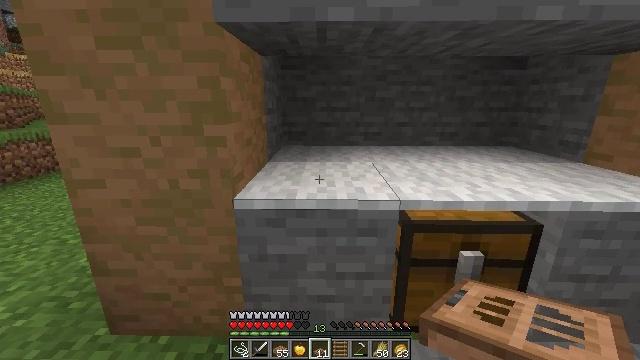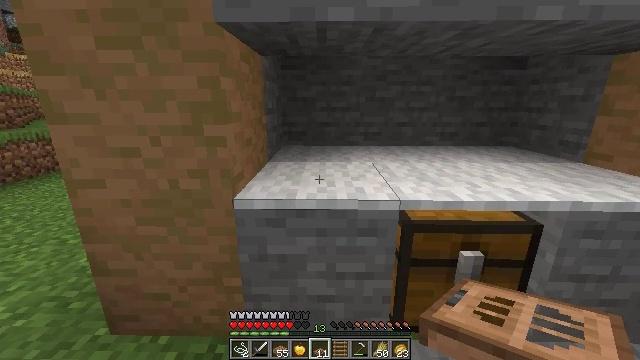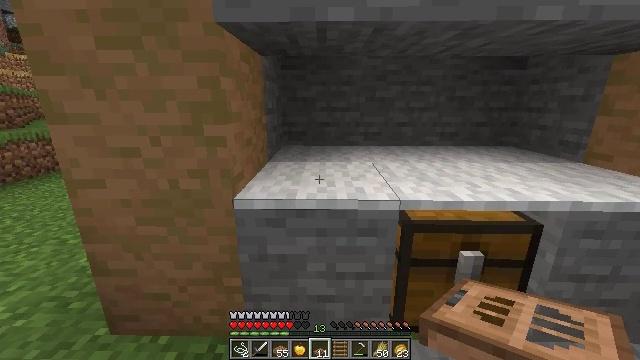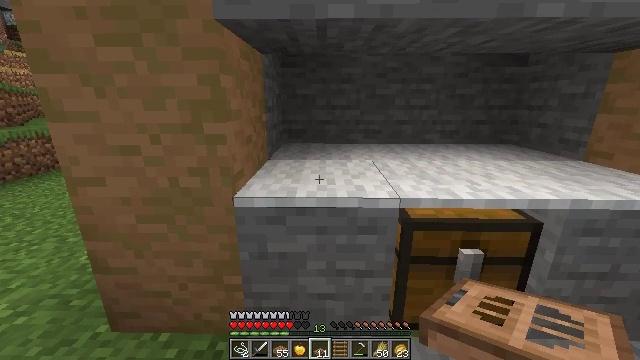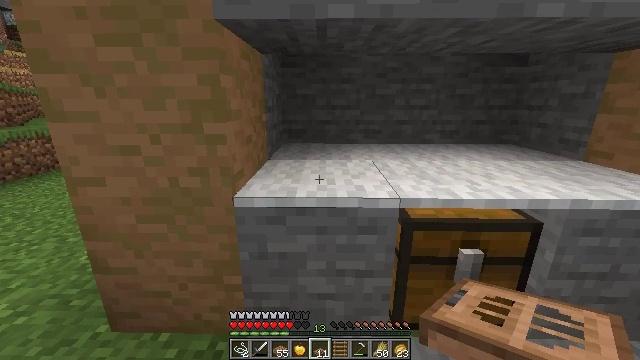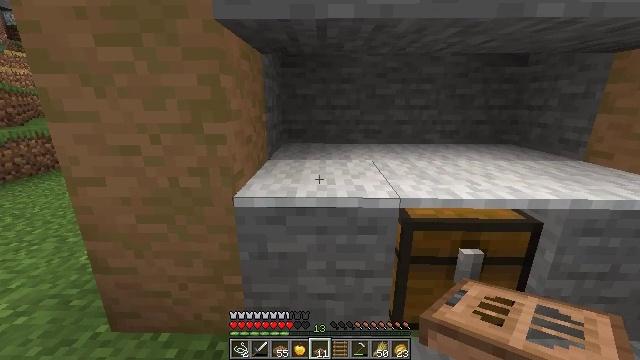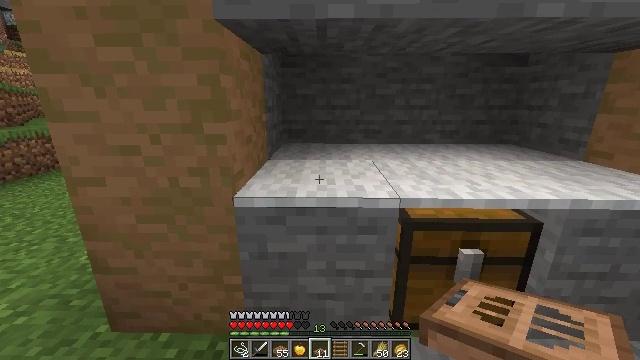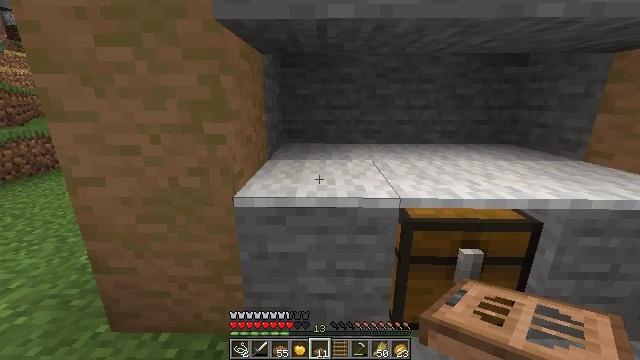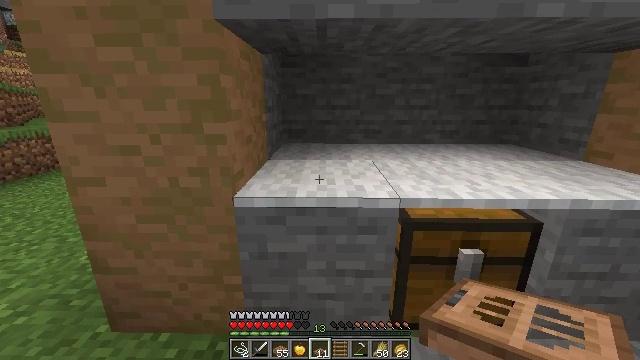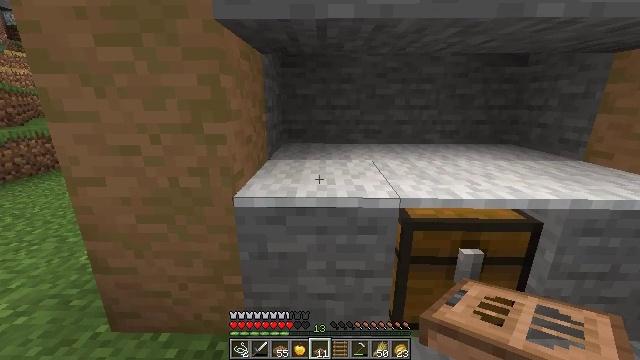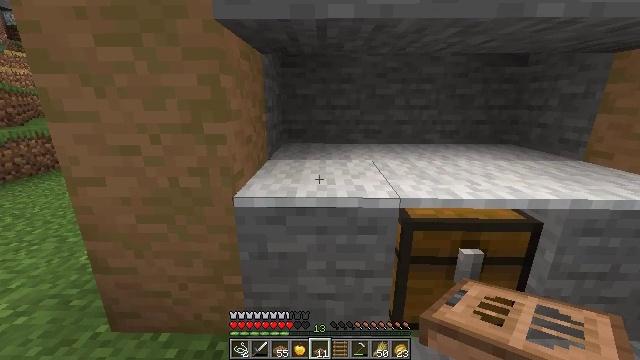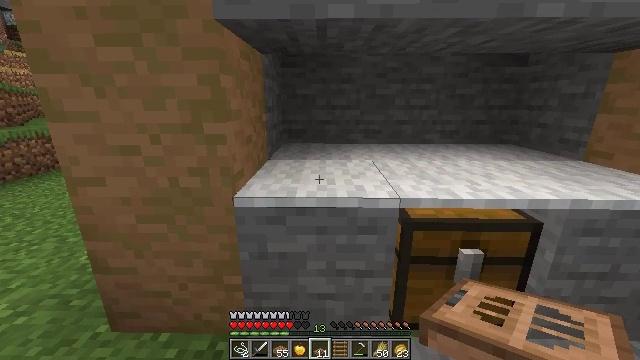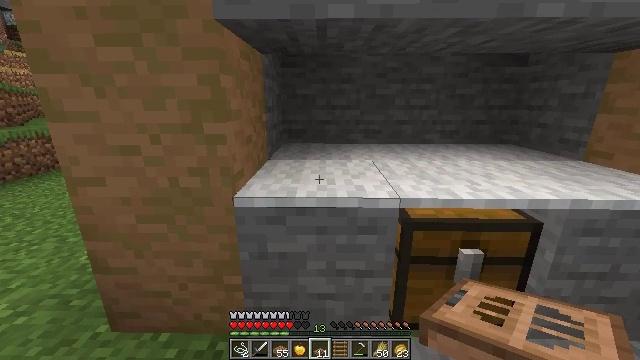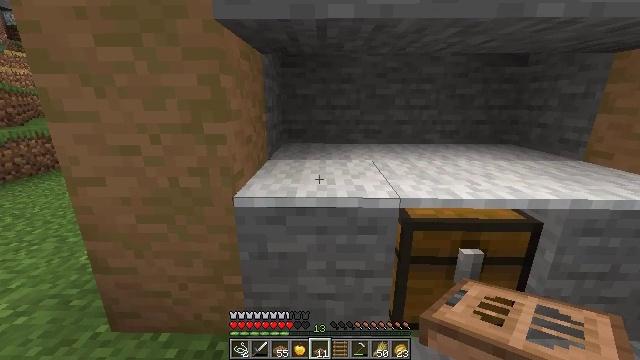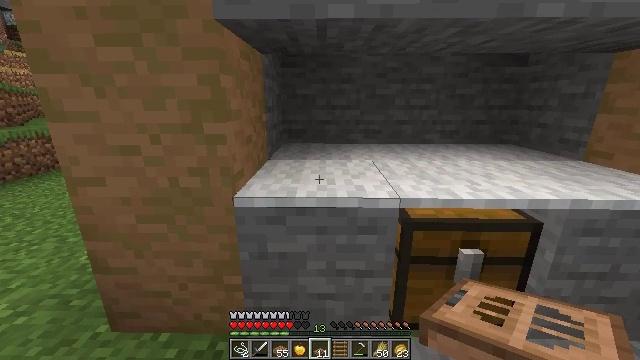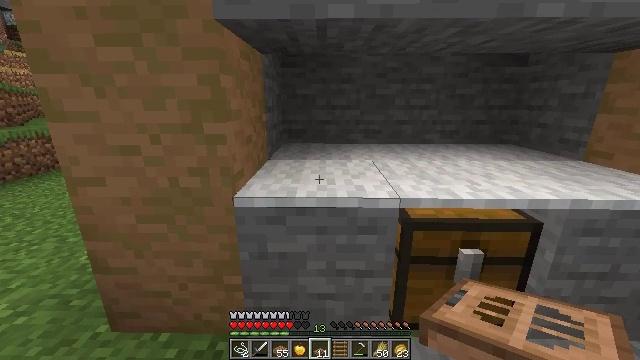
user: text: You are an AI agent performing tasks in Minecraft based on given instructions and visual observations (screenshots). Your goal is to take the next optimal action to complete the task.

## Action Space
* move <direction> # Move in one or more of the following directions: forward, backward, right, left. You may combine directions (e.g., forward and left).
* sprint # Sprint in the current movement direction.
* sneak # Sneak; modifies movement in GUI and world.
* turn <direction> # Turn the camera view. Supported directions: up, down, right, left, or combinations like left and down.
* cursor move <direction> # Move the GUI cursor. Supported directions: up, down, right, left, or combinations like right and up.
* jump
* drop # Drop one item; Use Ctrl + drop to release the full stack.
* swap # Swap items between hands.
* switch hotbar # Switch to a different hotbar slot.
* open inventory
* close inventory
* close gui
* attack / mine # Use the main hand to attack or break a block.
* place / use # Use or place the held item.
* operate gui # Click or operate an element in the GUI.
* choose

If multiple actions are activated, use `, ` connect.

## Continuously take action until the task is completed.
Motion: motion action
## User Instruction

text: Break the white carpet block.
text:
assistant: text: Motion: no_op
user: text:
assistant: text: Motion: no_op
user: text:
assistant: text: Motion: no_op
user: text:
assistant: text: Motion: no_op
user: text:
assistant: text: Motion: no_op
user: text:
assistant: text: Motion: no_op
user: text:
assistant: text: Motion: no_op
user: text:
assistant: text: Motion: no_op
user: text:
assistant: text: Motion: no_op
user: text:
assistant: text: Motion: no_op
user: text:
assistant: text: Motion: no_op
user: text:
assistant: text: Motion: no_op
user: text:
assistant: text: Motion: no_op
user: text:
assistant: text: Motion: no_op
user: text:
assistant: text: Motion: no_op
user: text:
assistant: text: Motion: no_op
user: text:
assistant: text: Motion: no_op
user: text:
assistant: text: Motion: no_op
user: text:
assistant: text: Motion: no_op
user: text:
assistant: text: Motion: no_op
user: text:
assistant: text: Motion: no_op
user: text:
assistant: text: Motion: no_op
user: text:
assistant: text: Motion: no_op
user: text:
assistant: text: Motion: no_op
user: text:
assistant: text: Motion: no_op
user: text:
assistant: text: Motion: no_op
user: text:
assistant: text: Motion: no_op
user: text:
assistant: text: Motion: no_op
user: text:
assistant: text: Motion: no_op
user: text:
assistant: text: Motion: no_op